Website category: auto
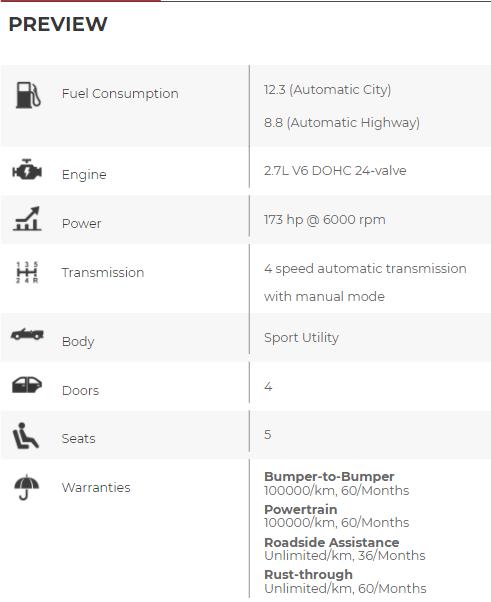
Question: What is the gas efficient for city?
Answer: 12.3 (Automatic City)

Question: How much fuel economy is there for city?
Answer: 12.3 (Automatic City)

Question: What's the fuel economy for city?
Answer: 12.3 (Automatic City)

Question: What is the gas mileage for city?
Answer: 12.3 (Automatic City)

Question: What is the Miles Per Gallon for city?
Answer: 12.3 (Automatic City)

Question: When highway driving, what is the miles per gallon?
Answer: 8.8 (Automatic Highway)

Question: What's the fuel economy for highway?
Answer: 8.8 (Automatic Highway)

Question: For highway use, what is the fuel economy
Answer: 8.8 (Automatic Highway)

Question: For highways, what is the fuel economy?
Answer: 8.8 (Automatic Highway)

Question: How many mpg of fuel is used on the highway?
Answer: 8.8 (Automatic Highway)

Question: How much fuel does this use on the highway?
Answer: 8.8 (Automatic Highway)

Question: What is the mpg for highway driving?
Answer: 8.8 (Automatic Highway)

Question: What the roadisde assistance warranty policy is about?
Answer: Unlimited/km, 36/Months

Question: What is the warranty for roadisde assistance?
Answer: Unlimited/km, 36/Months

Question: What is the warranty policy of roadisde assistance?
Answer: Unlimited/km, 36/Months

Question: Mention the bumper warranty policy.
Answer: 100000/km, 60/Months

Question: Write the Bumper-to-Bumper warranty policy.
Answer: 100000/km, 60/Months

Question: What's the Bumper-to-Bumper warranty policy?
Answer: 100000/km, 60/Months

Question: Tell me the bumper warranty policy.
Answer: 100000/km, 60/Months

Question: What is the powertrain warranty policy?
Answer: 100000/km, 60/Months

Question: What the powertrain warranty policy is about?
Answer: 100000/km, 60/Months

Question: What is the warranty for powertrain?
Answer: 100000/km, 60/Months